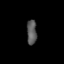
Tissue: lung
Cell type: Fibroblasts
Senescence score: 0.6038
Nuclear area (px): 245
Mean DAPI intensity: 86.796